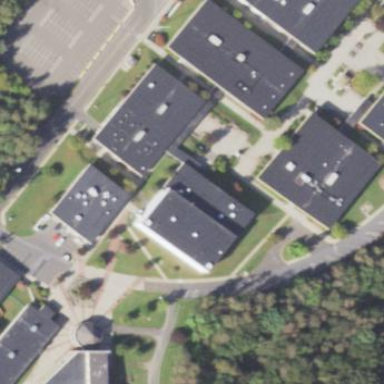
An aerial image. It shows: College building.